Question:
'''
$dat[1] = "\x08\xB3\xE3\x0C\x09\x07\x4D\x6F\x68\x61\x6D\x65\x64\x1A";
$dat[2] = "\x08\x84\x03\x09\x03\x53\x6F\x6C\x6C\x1A";
$dat[3] = "\x08\xD4\xEA\x0E\x09\x03\x54\x6F\x6C\x1A";
$dat[4] = "\x08\xD5\x09\x03\x55\x6F\x6C\x1A";
$dat[5] = "\x08\xD4\xEA\x09\x09\x03\x54\x6F\x6C\x1A";
$dat[6] = "\x08\xD4\xEA\xOE\x09\x09\x54\x6F\x6C\x61\x6D\x65\x64\x61\x61\x1A";
$dat[7] = "\x08\xD4\xEA\x09\x09\x09\x54\x6F\x6C\x61\x6D\x65\x64\x61\x61\x1A";
'''
I have raw hexdump data in the pattern above. '08', '09' and '1A' are the delimiters. The problem is column 'D' and 'F' can be '09'. Is it possible to match regex ? I need data between those delimiters.
My code is not accuracy:
'''
m/\x08(.+?\x09?)\x09(.+?)\x1A/s;
'''
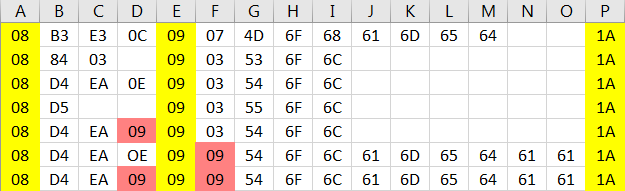
Answer: It seems that '$dat[4]' is invalid data. At least the first field should contain a second byte because 'D5' indicates that there is at least one more byte following.
'$dat[2]' is also invalid data because the length field for '0x09' is '0x03', but the field itself contains four characters.
'$dat[5]' contains an invalid hex escape. Instead of '\xEO', I use '\xE0'.
With these two corrections, you can parse your input messages using the <URL> function:
'''
my( $number, $name ) = unpack 'xwxC/ax', $d;
'''
The template for 'unpack' means:
'x' - throw away this byte (0x08)
'w' - read a BER-encoded number
'x' - throw away this byte (0x09)
'C' - read this byte and use it as the length for the following string
'a' - read the next bytes and use them as string characters
'x' - throw away this byte (0x1A)
If you want to keep the field numbers as well, use
'''
unpack 'CwCC/aC', $d
'''
At least for the data as shown the 'unpack' template works, with the assumptions I've stated. If this is actual ASN.1 data then there should be far more validation etc., and if the field separators might be missing, a regexp-based approach as shown by @ikegami is certainly more robust.
### Fixed/dynamic field order
The template relies on a fixed order of the fields. If the field order is not certain to be fixed, you will need to determine the 'unpack' template(s) based on the type of each field in a loop. This brings the unpack approach close to the approach by ikegami.
'''
my ($message_type), $d = unpack 'CA*', $d;
if( $message_type eq "\x08" ) {
my ($number), $d = unpack 'wA*', $d;
print "Field 0x08: $number\n";
} elsif ...
'''
See the following complete program for the fixed field order:
'''
#!perl
use strict;
use warnings;
my @dat;
$dat[1] = "\x08\xB3\xE3\x0C\x09\x07\x4D\x6F\x68\x61\x6D\x65\x64\x1A";
#$dat[2] = "\x08\x84\x03\x09\x03\x53\x6F\x6C\x6C\x1A";
$dat[3] = "\x08\xD4\xEA\x0E\x09\x03\x54\x6F\x6C\x1A";
#$dat[4] = "\x08\xD5\x09\x03\x55\x6F\x6C\x1A";
$dat[5] = "\x08\xD4\xEA\x09\x09\x03\x54\x6F\x6C\x1A";
$dat[6] = "\x08\xD4\xEA\x0E\x09\x09\x54\x6F\x6C\x61\x6D\x65\x64\x61\x61\x1A";
$dat[7] = "\x08\xD4\xEA\x09\x09\x09\x54\x6F\x6C\x61\x6D\x65\x64\x61\x61\x1A";
@dat = grep {defined } @dat;
use Data::Dumper;
for my $d (@dat) {
# Hardcoded message parser
print Dumper [
unpack 'CwCC/aC', $d
];
# Dynamic message parser
while( length $d ) {
(my ($message_type), $d) = unpack 'aa*', $d;
if( $message_type eq "\x08" ) {
(my ($number), $d) = unpack 'wa*', $d;
print "Field 0x08: $number\n";
} elsif ( $message_type eq "\x09" ) {
(my ($len)) = unpack 'C', $d;
(my ($name), $d) = unpack 'C/aa*', $d;
print "Field 0x09: $name\n";
} elsif ( $message_type eq "\x1A" ) {
# finished
print "Field 0x1A\n";
} else {
die sprintf "Unknown message type %08x", ord($message_type);
};
};
};
'''
### Output
'''
$VAR1 = [
8,
848268,
9,
'Mohamed',
26
];
Field 0x08: 848268
Field 0x09: Mohamed
Field 0x1A
$VAR1 = [
8,
515,
9,
'Sol',
26
];
Field 0x08: 515
Field 0x09: Sol
Field 0x1A
$VAR1 = [
8,
<PHONE>,
9,
'Tol',
26
];
Field 0x08: <PHONE>
Field 0x09: Tol
Field 0x1A
$VAR1 = [
8,
<PHONE>,
9,
'Tol',
26
];
Field 0x08: <PHONE>
Field 0x09: Tol
Field 0x1A
$VAR1 = [
8,
<PHONE>,
9,
'Tolamedaa',
26
];
Field 0x08: <PHONE>
Field 0x09: Tolamedaa
Field 0x1A
$VAR1 = [
8,
<PHONE>,
9,
'Tolamedaa',
26
];
Field 0x08: <PHONE>
Field 0x09: Tolamedaa
Field 0x1A
'''
### See also
<URL>
<URL>